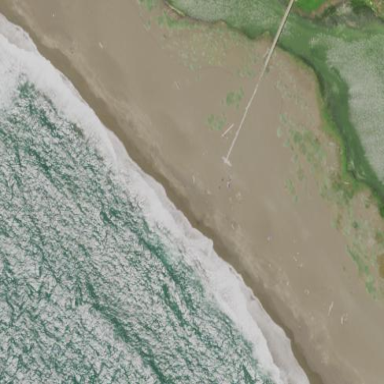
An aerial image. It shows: Sandy beach with natural surroundings.